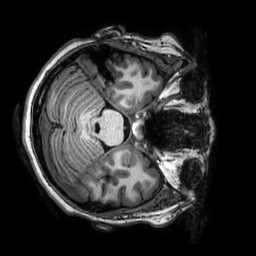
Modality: T1w
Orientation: axial
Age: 27
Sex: female
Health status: healthy
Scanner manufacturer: philips
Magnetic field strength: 3 T
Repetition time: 0.009 s
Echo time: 0.003996 s